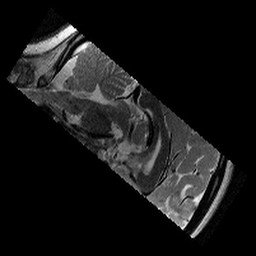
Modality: T2w
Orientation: sagittal
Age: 12
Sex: female
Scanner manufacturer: siemens
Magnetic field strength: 3 T
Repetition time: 9.23 s
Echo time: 0.067 s